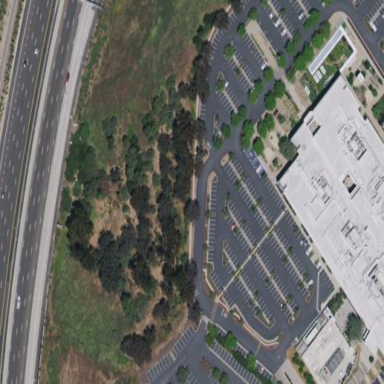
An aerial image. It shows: Parking area.